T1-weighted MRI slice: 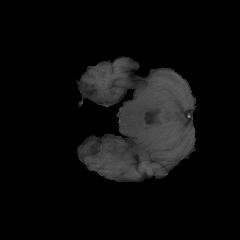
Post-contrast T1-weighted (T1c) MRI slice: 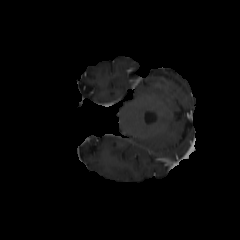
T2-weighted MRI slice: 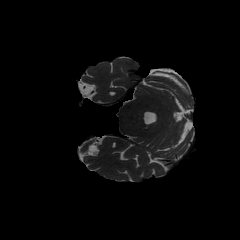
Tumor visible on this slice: no